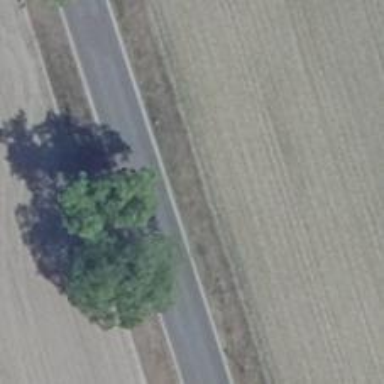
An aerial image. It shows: Deciduous tree with broadleaved leaves.